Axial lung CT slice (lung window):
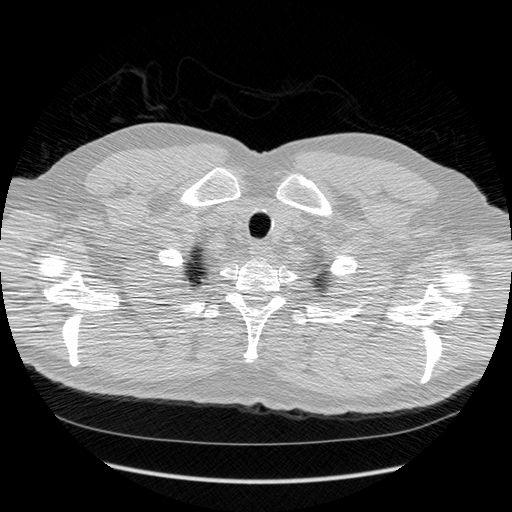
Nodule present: no